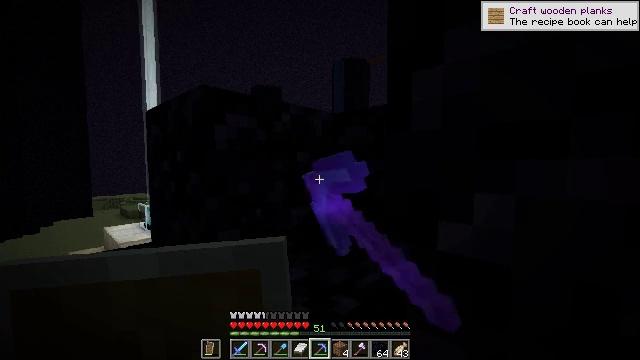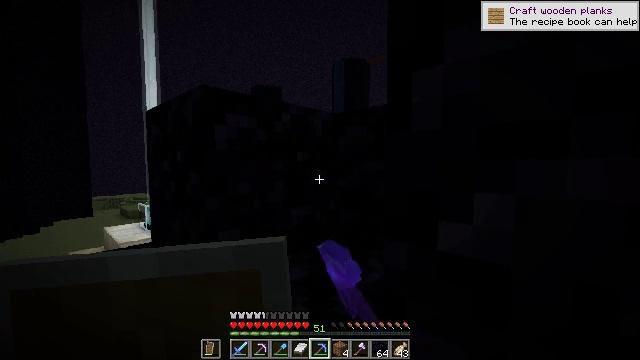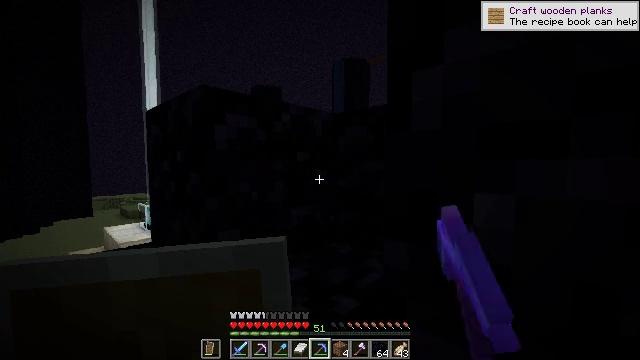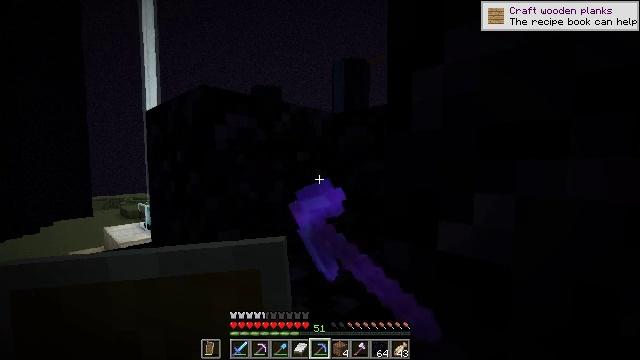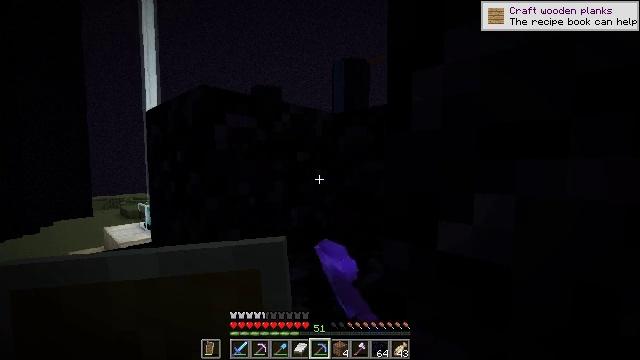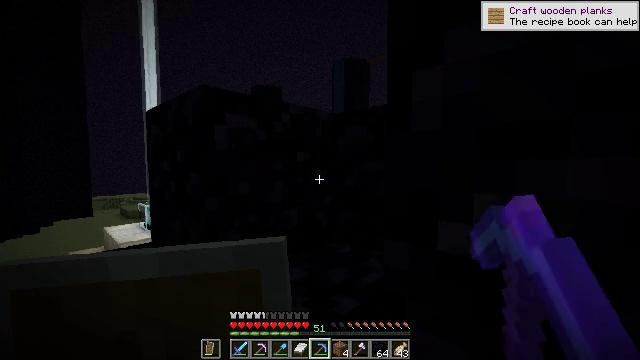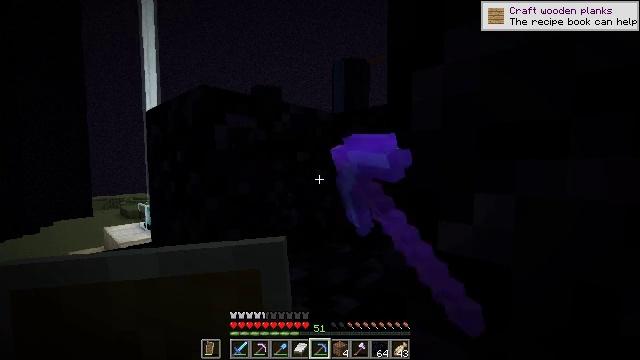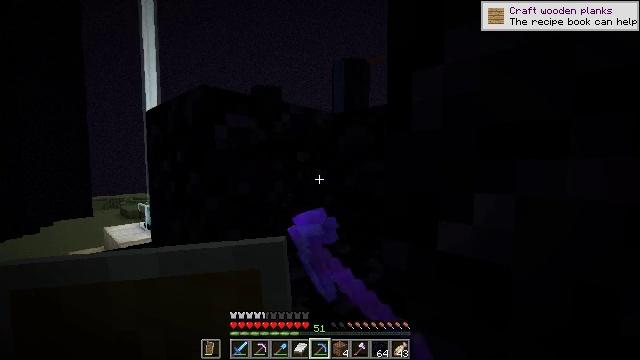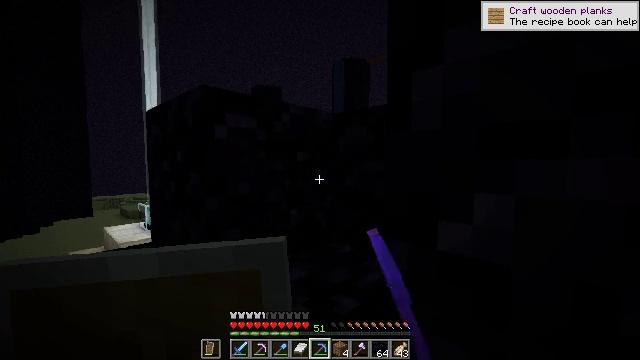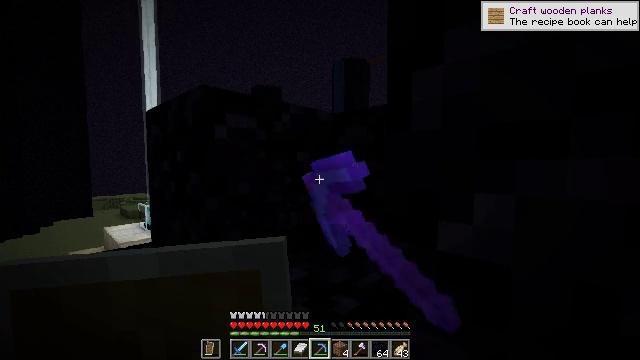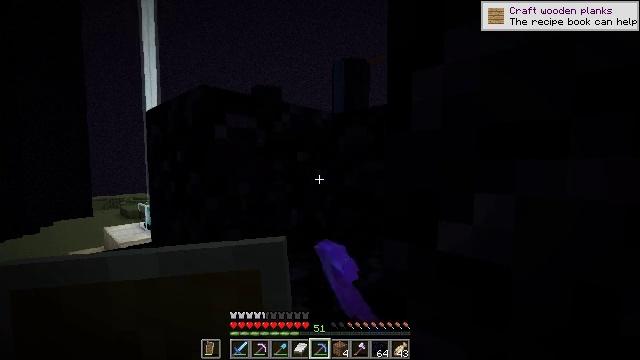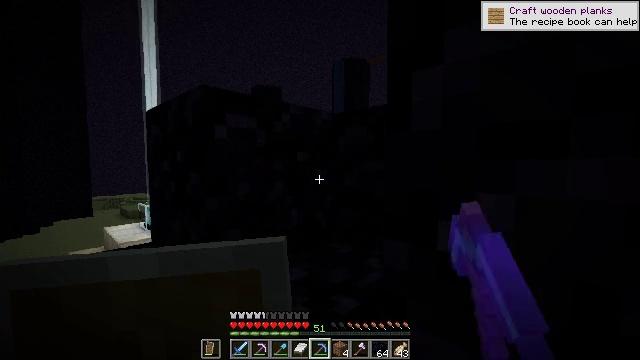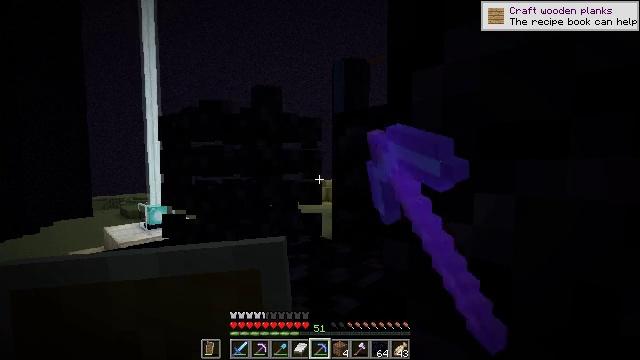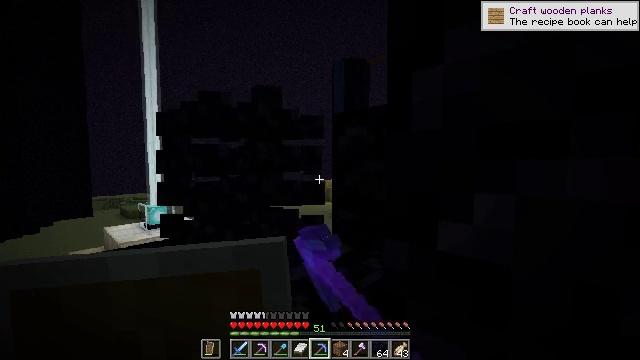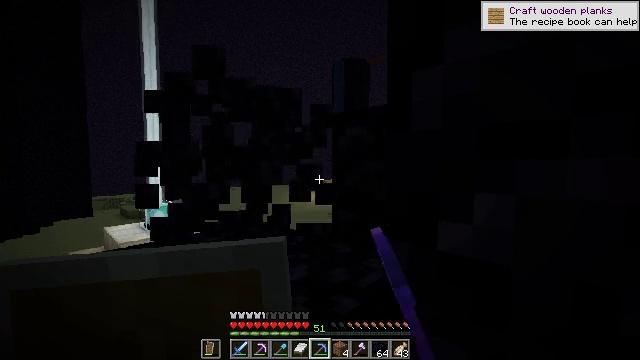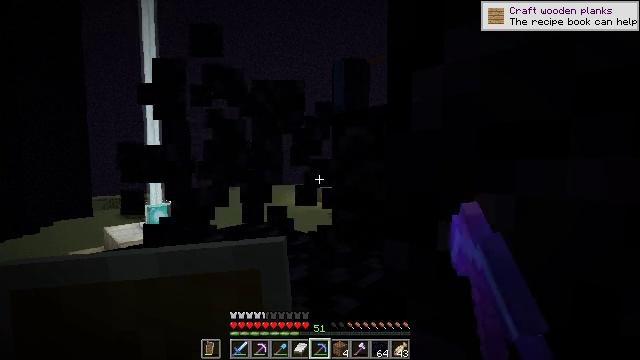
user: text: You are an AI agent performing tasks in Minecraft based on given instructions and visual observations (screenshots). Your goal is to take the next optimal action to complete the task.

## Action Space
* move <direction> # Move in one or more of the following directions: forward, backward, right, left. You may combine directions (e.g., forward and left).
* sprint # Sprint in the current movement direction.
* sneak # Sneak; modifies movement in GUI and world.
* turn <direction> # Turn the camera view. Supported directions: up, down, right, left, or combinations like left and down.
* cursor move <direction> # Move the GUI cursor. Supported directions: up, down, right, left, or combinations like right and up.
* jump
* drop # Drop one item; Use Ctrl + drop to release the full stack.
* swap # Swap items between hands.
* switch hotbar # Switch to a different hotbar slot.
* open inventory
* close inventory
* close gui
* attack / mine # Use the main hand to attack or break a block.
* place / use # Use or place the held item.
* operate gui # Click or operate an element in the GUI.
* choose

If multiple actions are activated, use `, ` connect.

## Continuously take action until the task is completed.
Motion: motion action
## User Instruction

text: Gather obsidian from a lava source.
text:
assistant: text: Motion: attack / mine
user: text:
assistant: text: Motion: attack / mine
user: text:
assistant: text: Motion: attack / mine
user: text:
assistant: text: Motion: attack / mine
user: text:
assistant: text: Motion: attack / mine
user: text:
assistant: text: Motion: attack / mine
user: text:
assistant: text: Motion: attack / mine
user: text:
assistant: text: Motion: attack / mine
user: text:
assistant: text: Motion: attack / mine
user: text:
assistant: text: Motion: attack / mine
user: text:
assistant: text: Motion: attack / mine
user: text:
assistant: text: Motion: attack / mine
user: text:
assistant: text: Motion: attack / mine
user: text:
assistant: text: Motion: attack / mine
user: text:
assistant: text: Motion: attack / mine
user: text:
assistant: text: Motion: attack / mine
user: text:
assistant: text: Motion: attack / mine
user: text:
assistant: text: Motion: attack / mine
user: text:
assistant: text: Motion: attack / mine
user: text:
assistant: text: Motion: attack / mine
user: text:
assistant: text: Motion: attack / mine
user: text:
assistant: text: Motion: attack / mine
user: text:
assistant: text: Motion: attack / mine
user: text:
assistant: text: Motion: turn right, attack / mine
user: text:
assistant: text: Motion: turn right, attack / mine
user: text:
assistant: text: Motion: turn right, attack / mine
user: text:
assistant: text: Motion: turn right, attack / mine
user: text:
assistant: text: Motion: attack / mine
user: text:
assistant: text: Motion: attack / mine
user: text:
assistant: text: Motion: attack / mine